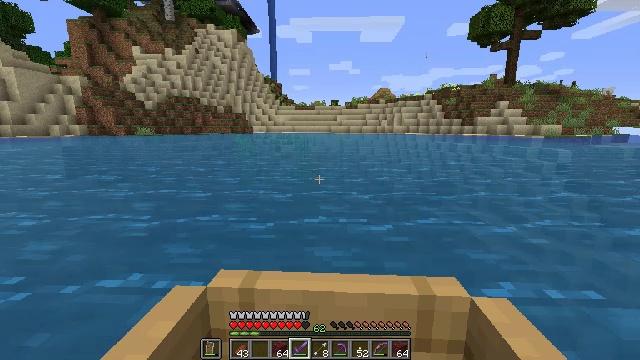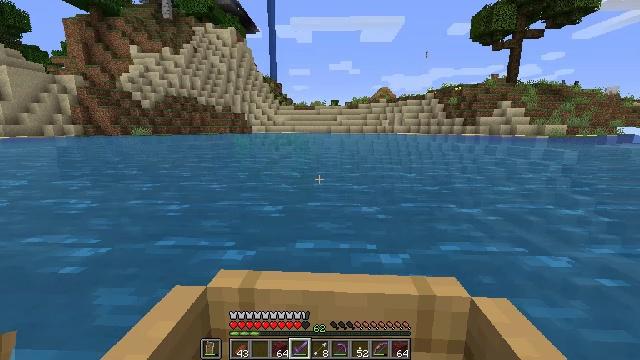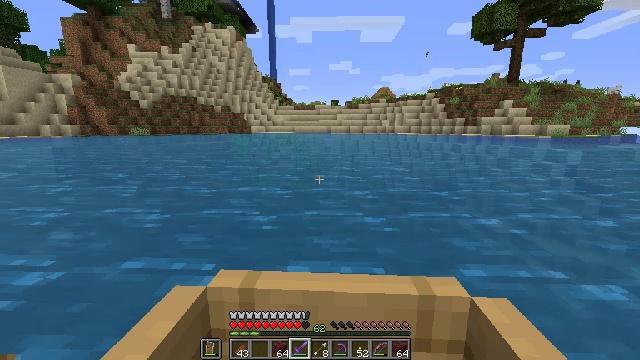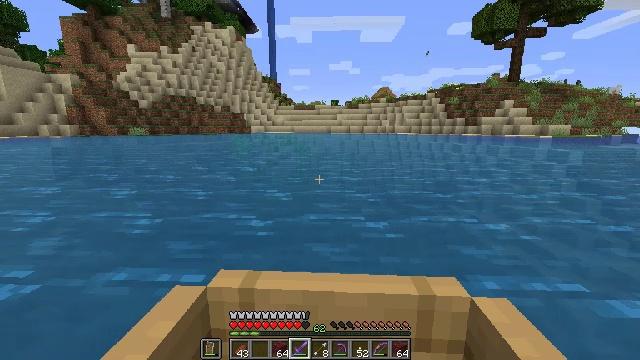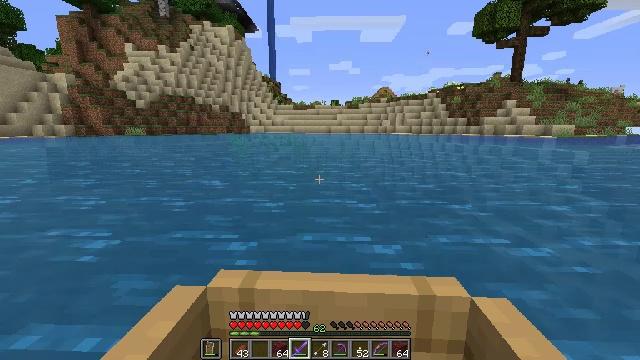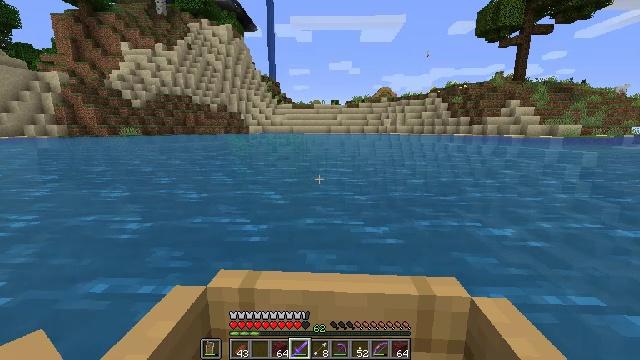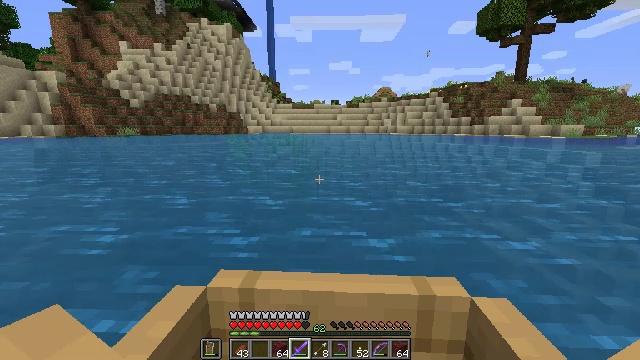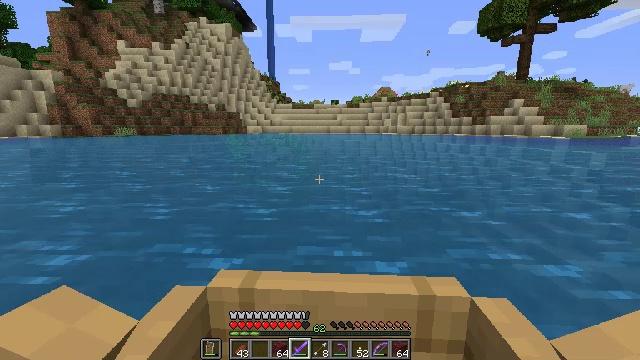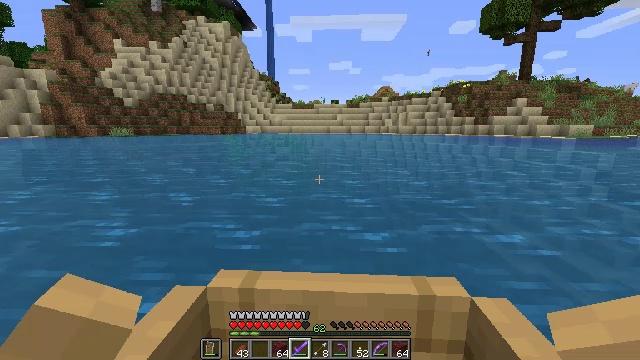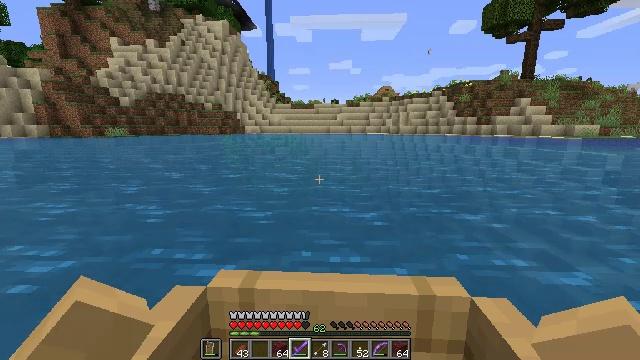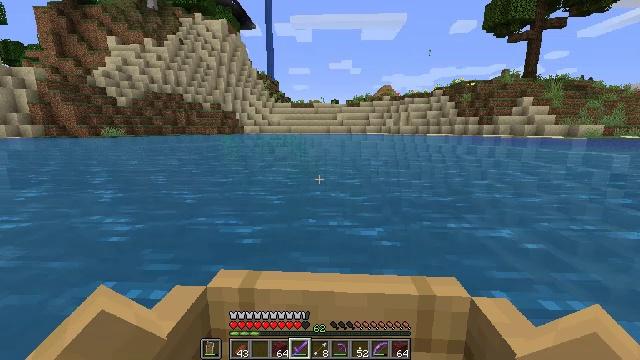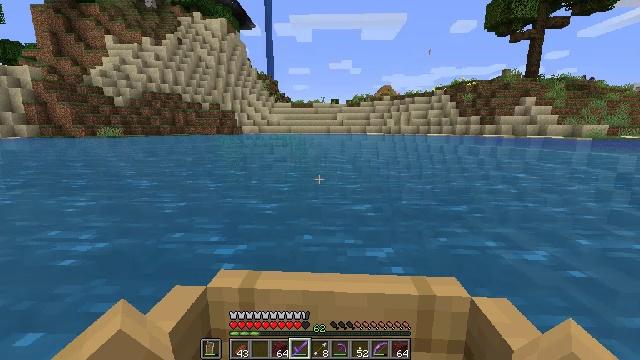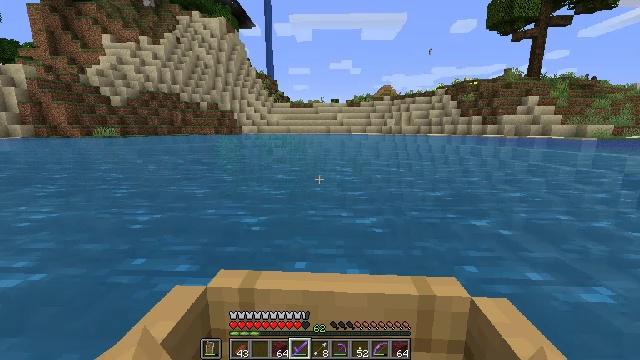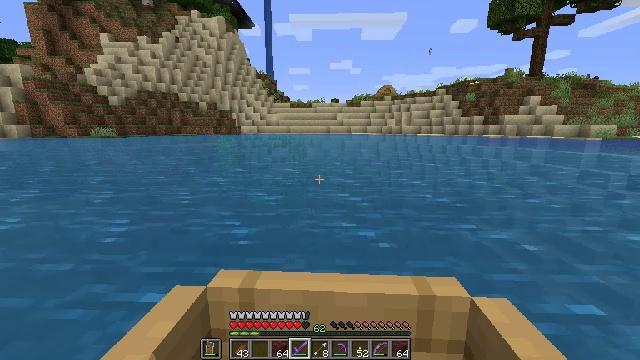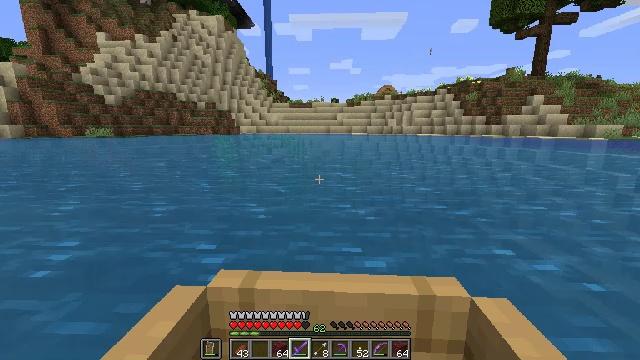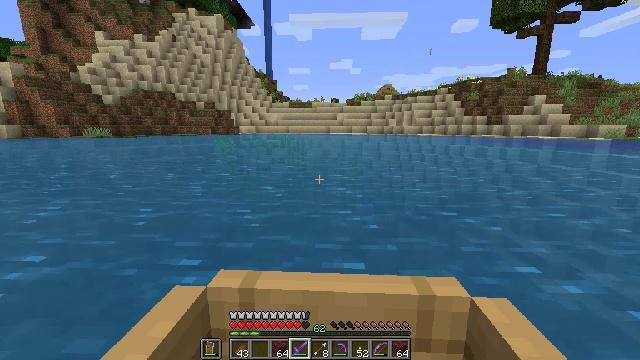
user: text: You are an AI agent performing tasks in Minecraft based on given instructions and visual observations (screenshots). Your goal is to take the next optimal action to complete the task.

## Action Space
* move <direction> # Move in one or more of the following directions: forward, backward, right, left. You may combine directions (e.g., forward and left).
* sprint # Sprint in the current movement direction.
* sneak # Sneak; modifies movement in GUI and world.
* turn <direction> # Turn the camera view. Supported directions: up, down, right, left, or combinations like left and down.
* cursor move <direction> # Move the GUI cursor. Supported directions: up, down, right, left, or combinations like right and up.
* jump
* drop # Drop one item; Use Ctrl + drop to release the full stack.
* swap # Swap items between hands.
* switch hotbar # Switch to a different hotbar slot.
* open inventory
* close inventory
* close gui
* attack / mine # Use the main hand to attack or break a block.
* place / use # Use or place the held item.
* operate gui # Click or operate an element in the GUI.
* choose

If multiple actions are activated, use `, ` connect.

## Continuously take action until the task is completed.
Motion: motion action
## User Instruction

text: Use a pickaxe to gather the ender chest.
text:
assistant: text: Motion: move forward
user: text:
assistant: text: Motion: move forward
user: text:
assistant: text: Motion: move forward
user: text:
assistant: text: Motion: move forward
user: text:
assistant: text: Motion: move forward
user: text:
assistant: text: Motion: move forward
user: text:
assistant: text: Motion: move forward
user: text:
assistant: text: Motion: move forward
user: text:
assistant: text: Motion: move forward
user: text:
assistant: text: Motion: move forward
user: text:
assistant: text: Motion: move forward
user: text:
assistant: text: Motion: move forward
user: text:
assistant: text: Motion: move forward
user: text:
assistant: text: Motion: move forward
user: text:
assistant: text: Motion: move forward
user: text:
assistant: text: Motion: move forward
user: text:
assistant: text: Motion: move forward
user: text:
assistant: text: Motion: move forward
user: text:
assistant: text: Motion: move forward
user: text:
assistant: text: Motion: move forward
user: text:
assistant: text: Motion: move forward
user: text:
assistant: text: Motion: move forward
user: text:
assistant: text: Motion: move forward
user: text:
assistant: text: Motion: move forward
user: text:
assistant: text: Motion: move forward
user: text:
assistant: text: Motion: move forward
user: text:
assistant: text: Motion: move forward
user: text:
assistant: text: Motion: move forward
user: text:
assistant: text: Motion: move forward
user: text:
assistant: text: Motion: move forward